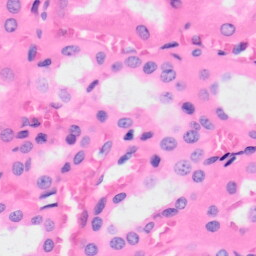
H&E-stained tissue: Kidney